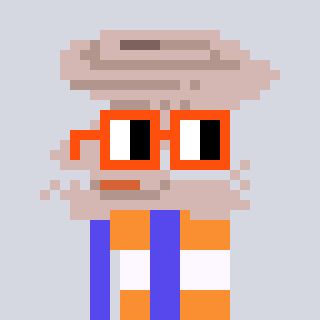
a pixel art character with square orange glasses, a tornado-shaped head and a computerblue-colored body on a cool background